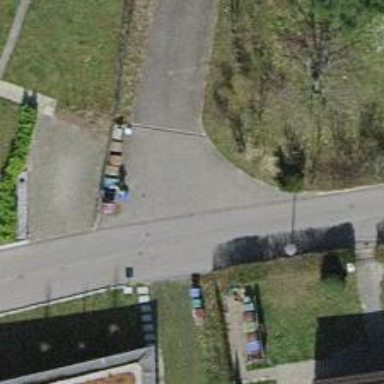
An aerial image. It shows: Residential road with opposite cycleway.